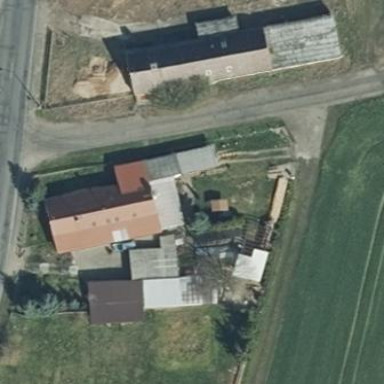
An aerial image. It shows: Simple and straightforward house.